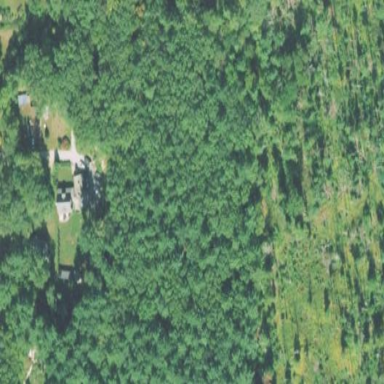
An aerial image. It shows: Nature reserve surrounded by woodland.